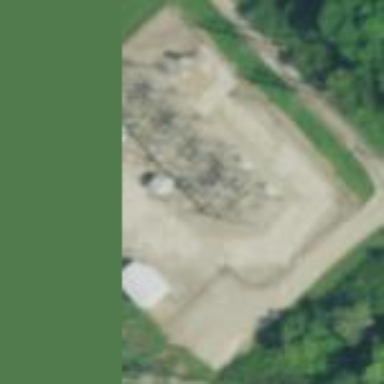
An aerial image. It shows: Power substation.